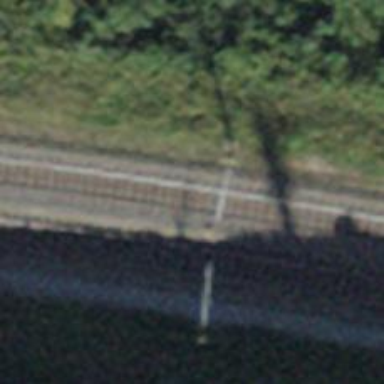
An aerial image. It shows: Single railway track with electrified contact line.